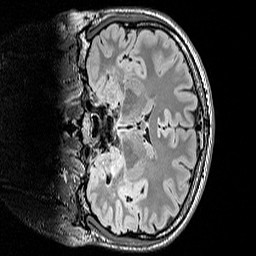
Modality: FLAIR
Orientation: coronal
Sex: male
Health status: ill
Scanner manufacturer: siemens
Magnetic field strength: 3 T
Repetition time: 5 s
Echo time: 0.388 s